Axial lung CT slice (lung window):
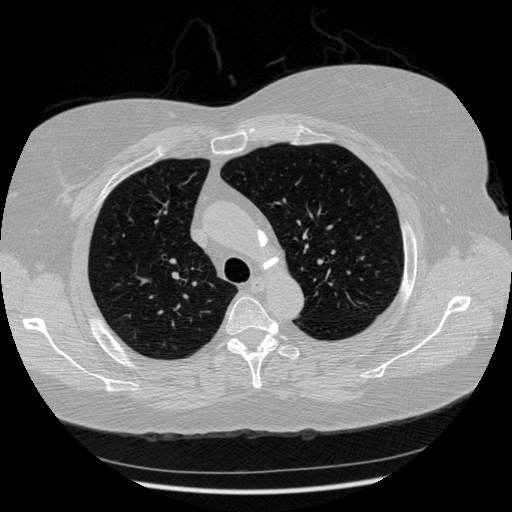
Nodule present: no